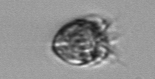
Label: Ciliophora